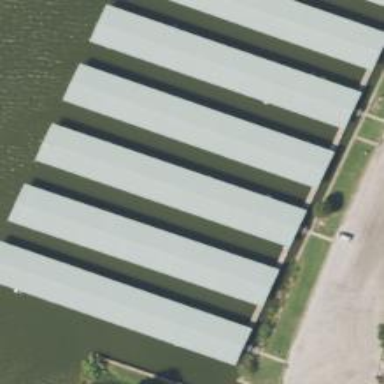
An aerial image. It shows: Dock by the waterway.